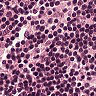
Metastatic tissue present: no